Question:
For some reason, whenever I try and upload a new file to my App on the Google Play Marketplace, it says that the version before is "not served to any configuration", etc.
Also, under , when I click on or , it just says "Saving Draft" with the Android icon at the top of the page and never responds. When I try to refresh or press anything, "Saving Draft" turns red and says "An Unexpected Error has Occurred."
After seriously considering the changes I made, I realize that this must be a glitch because I've done nothing wrong. I uploaded another which is identical to ones previously uploaded and that one got the same error which makes no sense according to the error message.
It either works on too many, works on the same or doesn't work on enough devices to match the previous one and yet still gives a dumb error.
I've already made a new app with the newest , but I would've liked to just keep adding onto the old one because it already has its history and installers.
Does anyone know why this is happening or can at least confirm that it's a glitch/happening to you too?
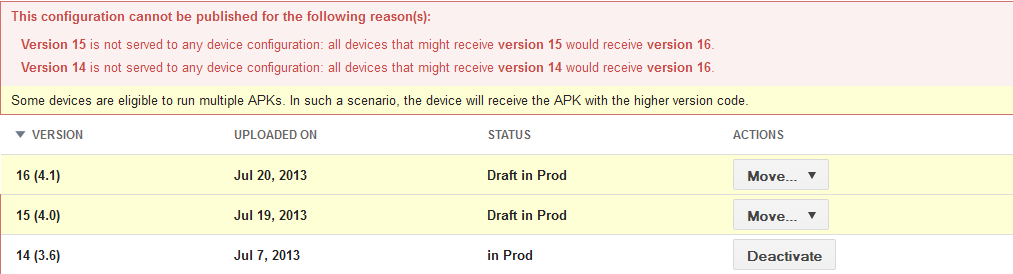
Answer: I think it was a glitch for a while that you couldn't 'unpublish' anything, or delete the failed 'APKs'. 'Delete' versions 15 and 16, then 'unpublish' version 14. Then, 'reupload' version 16, if that's the one you want 'published'.